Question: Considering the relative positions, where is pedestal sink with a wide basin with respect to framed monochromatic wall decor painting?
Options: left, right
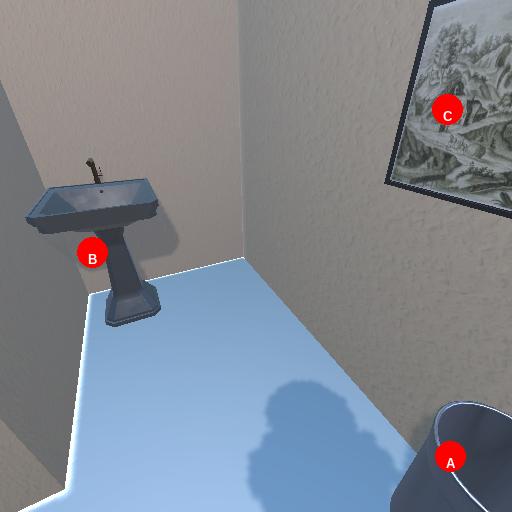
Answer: left